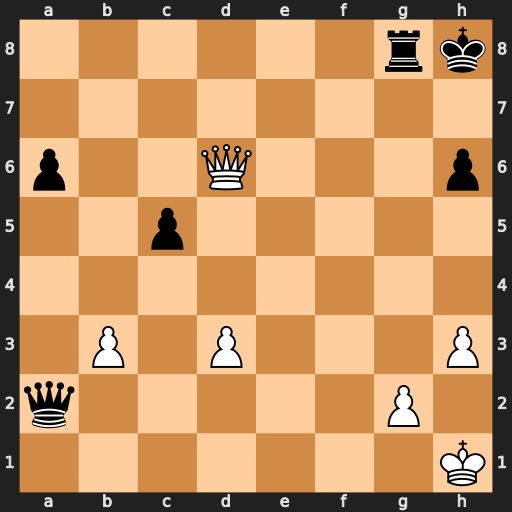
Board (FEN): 6rk/8/p2Q3p/2p5/8/1P1P3P/q5P1/7K
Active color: w
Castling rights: -
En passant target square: -
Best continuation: Qxh6#